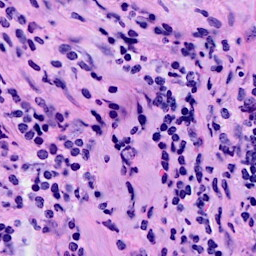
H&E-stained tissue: Breast